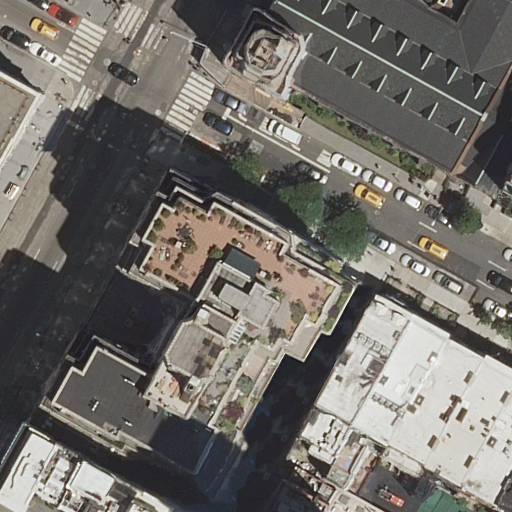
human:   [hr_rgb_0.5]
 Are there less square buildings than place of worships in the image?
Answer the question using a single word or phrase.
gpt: yes

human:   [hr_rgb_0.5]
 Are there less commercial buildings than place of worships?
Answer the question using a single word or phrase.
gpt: yes

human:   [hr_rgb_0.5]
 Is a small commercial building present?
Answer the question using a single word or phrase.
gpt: no

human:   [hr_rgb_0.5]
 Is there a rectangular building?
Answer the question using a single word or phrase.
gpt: yes

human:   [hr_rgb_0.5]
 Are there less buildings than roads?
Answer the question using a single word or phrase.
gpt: no

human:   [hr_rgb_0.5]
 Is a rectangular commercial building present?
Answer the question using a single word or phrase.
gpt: no

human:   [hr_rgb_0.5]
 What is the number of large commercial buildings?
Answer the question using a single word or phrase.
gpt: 0

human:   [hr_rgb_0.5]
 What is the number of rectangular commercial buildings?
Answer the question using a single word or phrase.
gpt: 0

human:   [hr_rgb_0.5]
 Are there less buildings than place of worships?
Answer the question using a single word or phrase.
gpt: no

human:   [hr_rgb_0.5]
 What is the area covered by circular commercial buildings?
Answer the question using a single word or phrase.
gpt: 0m2

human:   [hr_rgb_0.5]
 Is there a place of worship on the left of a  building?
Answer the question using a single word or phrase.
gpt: yes

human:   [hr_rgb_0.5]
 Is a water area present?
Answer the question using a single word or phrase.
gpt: no

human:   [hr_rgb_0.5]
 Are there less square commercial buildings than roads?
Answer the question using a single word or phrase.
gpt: yes

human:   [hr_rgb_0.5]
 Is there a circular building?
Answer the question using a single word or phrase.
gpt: no

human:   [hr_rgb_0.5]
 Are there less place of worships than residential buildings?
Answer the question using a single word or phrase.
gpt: yes

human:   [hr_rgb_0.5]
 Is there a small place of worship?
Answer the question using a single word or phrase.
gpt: no

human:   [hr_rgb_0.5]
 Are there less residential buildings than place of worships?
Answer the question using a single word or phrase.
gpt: no

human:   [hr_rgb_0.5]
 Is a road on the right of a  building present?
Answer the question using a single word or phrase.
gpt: yes

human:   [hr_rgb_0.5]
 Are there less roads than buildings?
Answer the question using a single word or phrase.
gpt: yes

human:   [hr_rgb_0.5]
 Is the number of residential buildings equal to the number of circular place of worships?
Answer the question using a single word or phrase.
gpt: no

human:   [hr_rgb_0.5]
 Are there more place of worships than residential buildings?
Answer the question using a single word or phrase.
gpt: no

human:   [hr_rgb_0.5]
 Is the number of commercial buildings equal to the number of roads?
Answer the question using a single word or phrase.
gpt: no

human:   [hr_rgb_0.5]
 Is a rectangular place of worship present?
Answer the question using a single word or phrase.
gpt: yes

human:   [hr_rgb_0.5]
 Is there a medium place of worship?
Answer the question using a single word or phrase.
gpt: yes

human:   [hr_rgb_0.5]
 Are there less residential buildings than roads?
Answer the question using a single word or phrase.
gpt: no

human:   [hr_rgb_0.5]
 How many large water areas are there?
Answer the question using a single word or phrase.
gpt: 0

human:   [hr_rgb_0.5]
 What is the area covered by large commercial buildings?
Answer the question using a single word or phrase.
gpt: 0m2

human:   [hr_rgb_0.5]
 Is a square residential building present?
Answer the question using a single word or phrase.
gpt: no

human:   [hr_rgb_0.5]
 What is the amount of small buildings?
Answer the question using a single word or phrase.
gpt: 3

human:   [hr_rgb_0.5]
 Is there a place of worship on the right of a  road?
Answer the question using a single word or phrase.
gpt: yes

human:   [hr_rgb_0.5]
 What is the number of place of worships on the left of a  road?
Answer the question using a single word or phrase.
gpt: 0

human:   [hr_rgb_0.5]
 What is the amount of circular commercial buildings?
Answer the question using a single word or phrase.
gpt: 0

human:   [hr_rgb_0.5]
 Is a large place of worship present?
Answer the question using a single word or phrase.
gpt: no

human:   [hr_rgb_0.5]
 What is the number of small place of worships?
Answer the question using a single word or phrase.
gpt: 0

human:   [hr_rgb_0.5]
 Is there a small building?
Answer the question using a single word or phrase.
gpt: yes

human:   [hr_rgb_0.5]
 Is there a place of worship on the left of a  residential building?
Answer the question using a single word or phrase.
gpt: yes